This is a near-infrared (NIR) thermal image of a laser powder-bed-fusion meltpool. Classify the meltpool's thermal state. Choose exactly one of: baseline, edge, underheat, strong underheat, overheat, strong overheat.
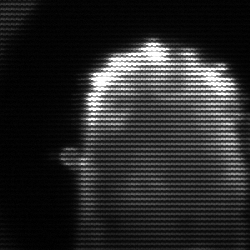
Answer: baseline